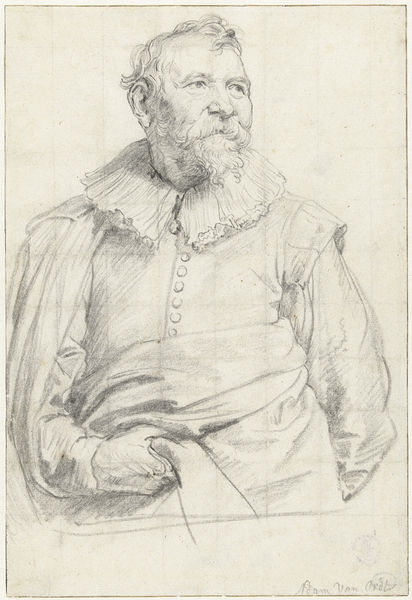
Titel: Portret van de schilder Adam van Noort
Künstler: Anthony van Dyck
Standort: Amsterdam
Institution: Rijksmuseum
Schlagwörter: hand, kopf, mann, weiß, brust, nase, ohr, schwarz, skizze, zeichnung, blick, gürtel, bart, arme, augen, kragen, portrait, knöpfe, selbstporträt, selbstbildnis, bleistift, kohlezeichnung, tracht, büste#